Question: I'm thinking to use Google App Engine to host my Java WebService. But one question remains. Maybe you can help me to understand the datastore.
Imagine you got a relational database containing two tables. One is a list of organizations with an address. Second is your inventory. Let's say you are selling tablets. As long as they are in stock, they won't belong to any organization. But once sold, you want to link the tablet to an organization.
How would you map that to Google's DataStore? Using parent entities or not?

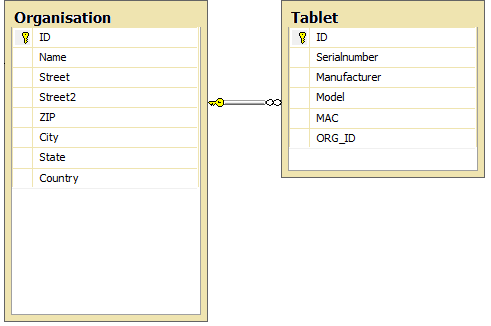
Answer: You can create entity relationship with JDO by modeling relationships between persistent objects using fields of the object types.
Check this link about <URL>.
As the documentation says:
> You can model relationships between persistent objects using fields of
the object types. A relationship between persistent objects can be
described as owned, where one of the objects cannot exist without the
other, or unowned, where both objects can exist independently of their
relationship with one another. The App Engine implementation of the
JDO interface can model both owned and unowned one-to-one
relationships and one-to-many relationships, both unidirectional and
bidirectional.